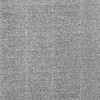
Atmospheric dust classification: dusty